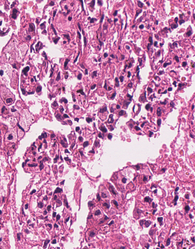
Tumor epithelial tissue: no
Tumor-associated stroma tissue: no
Normal tissue: yes